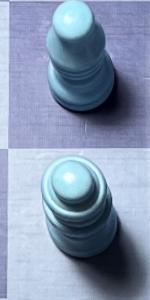
Label: Queen_White